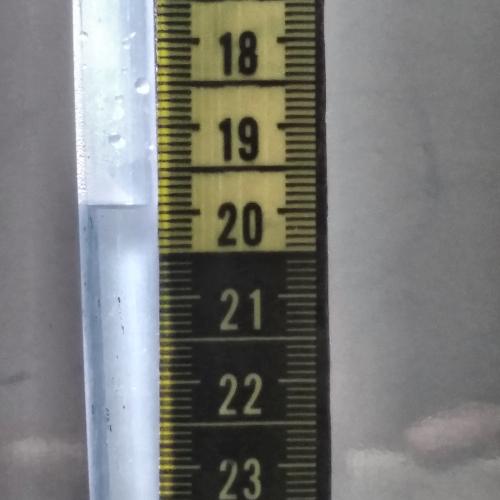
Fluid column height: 19.9 cm